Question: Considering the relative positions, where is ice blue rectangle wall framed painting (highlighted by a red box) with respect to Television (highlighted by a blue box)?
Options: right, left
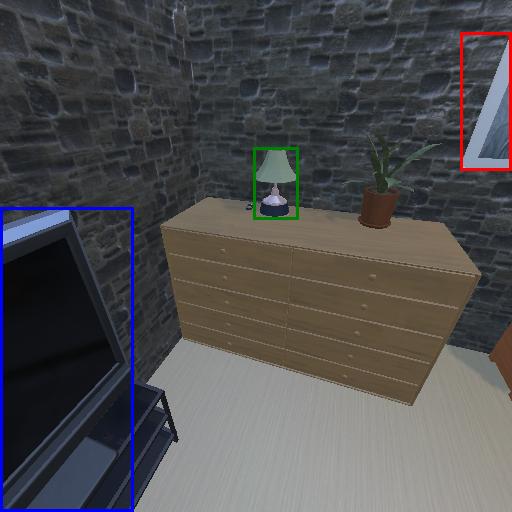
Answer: right